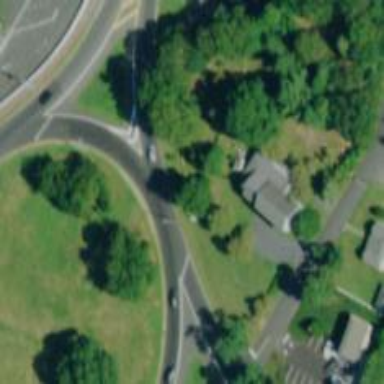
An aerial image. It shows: Roundabout on trunk highway.